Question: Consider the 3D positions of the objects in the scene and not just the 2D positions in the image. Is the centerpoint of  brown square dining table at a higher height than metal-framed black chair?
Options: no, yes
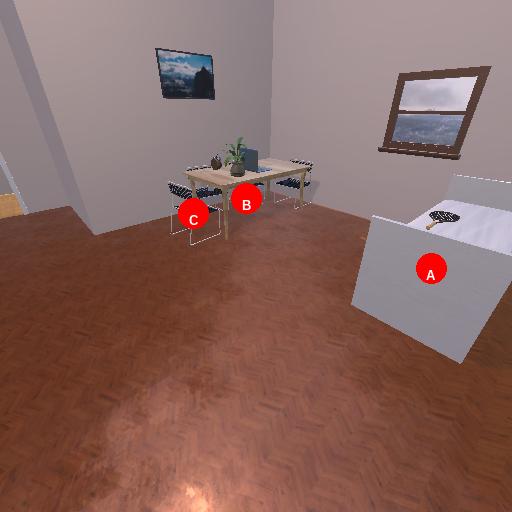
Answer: no